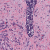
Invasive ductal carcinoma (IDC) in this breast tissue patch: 1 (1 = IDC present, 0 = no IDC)